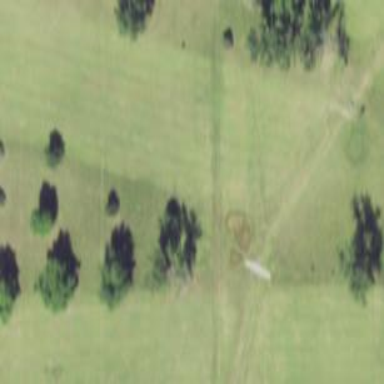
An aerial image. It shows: Rough grassy area used for golf.